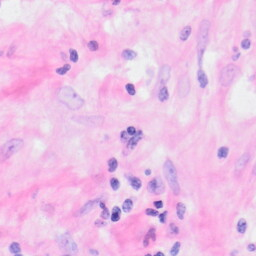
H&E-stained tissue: Kidney